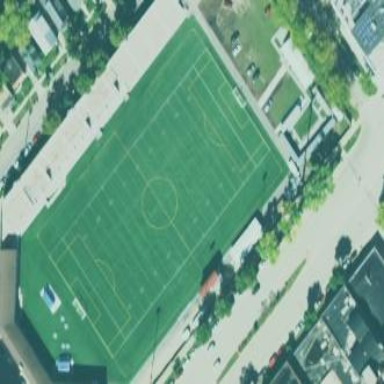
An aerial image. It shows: Artificial turf soccer pitch for leisure activities.